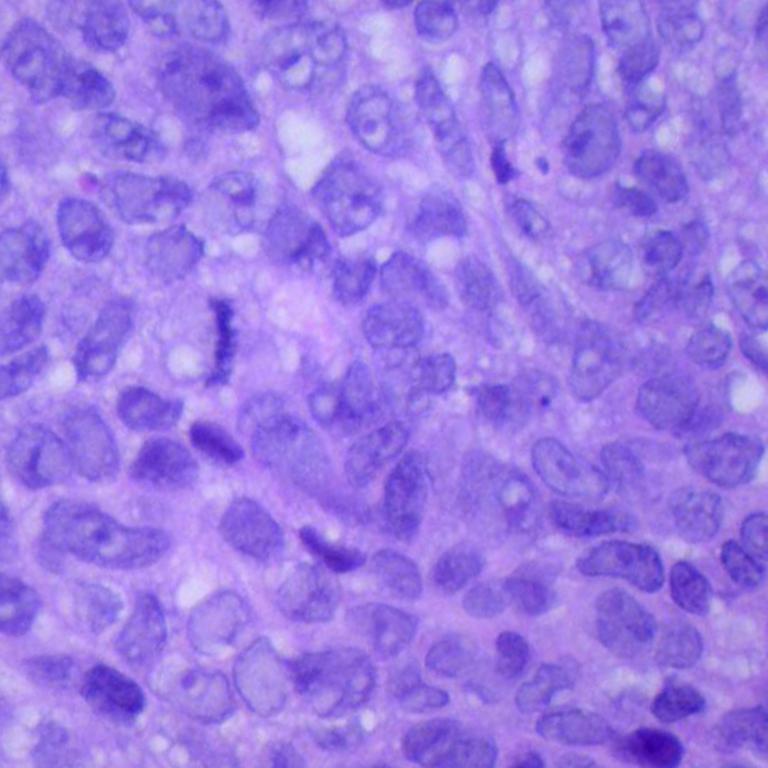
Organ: lung
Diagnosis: squamous carcinomas